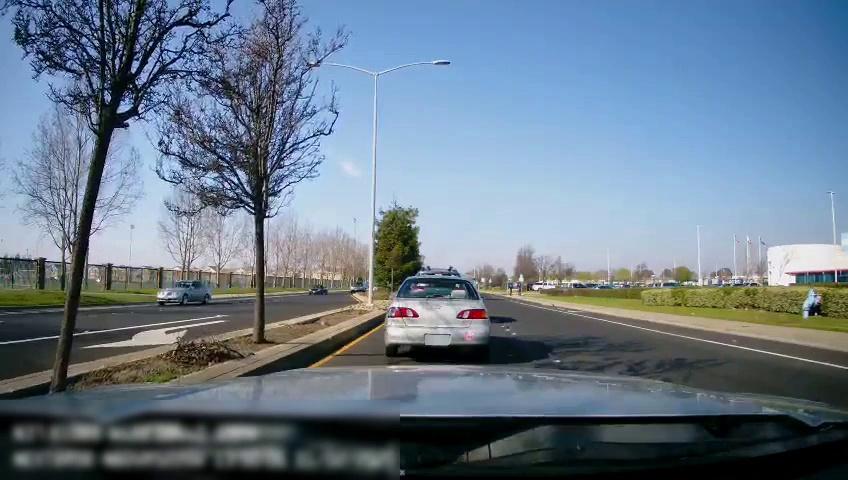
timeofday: Day
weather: Sunny
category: Drivable Space
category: Drivable Space
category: Vehicles | Car
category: Vehicles | Car
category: Vehicles | SUV
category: Vehicles | Truck
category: Pedestrians
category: Pedestrians
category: Vehicles | SUV
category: Vehicles | Car
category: Lanes | Current Lane
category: Lanes | Current Lane
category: Lanes | Alternate Lane
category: Lanes | Opposite Lane